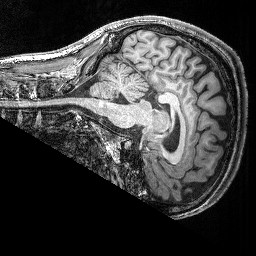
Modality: T1w
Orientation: sagittal
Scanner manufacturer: siemens
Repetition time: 2.25 s
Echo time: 0.00418 s